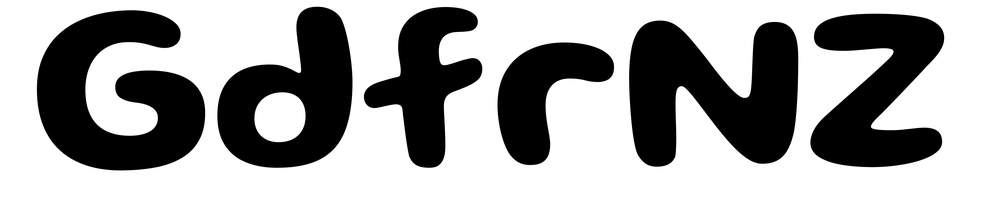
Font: Gluten_SemiBold